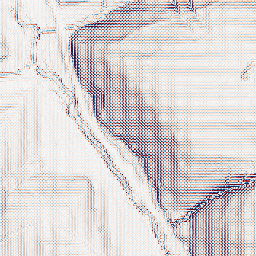
Category: wavelet
Decomposition family: wavelet_biorthogonal
Decomposition parameters: wavelet: bior1.3
level: 2
Upsampling method: fft_zeropad
Upsampling parameters: scale: 4
Upsampling scale: 4